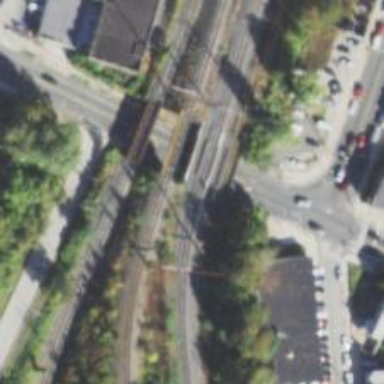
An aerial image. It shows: Truss bridge with electrified rail and contact line.